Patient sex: M
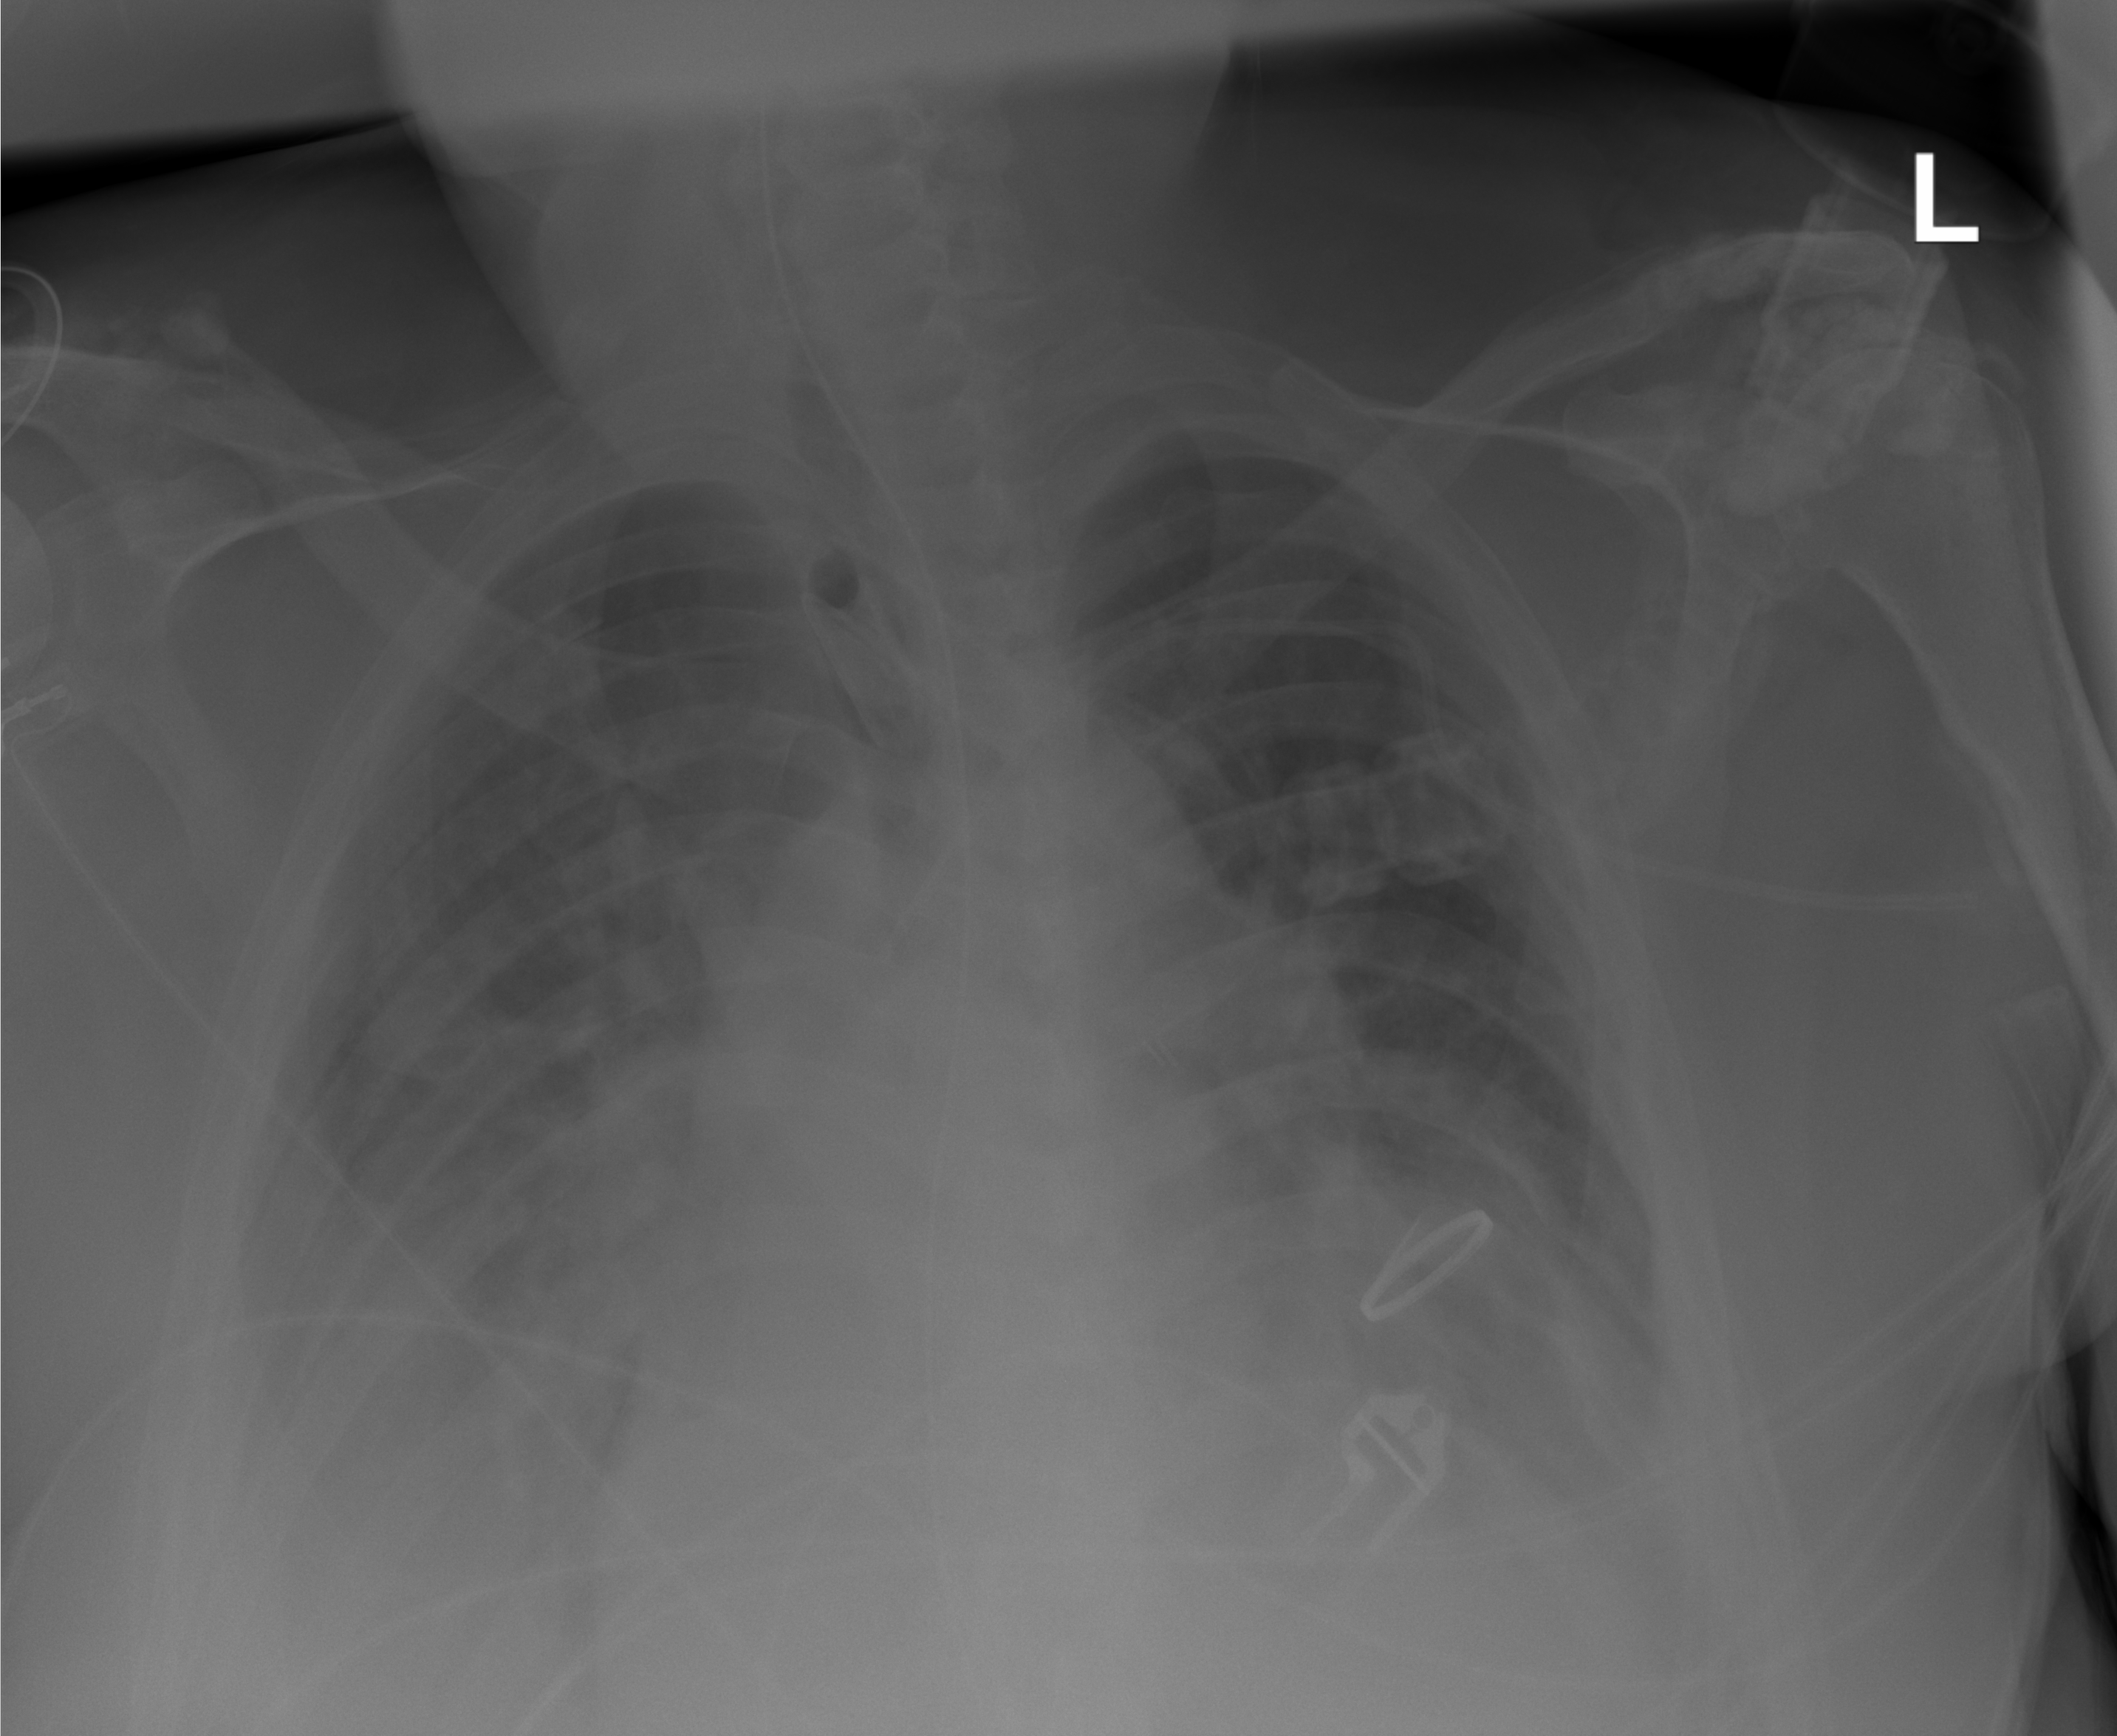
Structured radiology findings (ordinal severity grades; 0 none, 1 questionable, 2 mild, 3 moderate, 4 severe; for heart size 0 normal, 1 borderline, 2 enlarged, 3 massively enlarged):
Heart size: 2
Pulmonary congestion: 2
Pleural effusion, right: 2
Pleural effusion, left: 2
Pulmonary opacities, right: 2
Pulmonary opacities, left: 1
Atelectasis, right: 3
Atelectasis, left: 3